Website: crate-barrel
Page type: order-returns
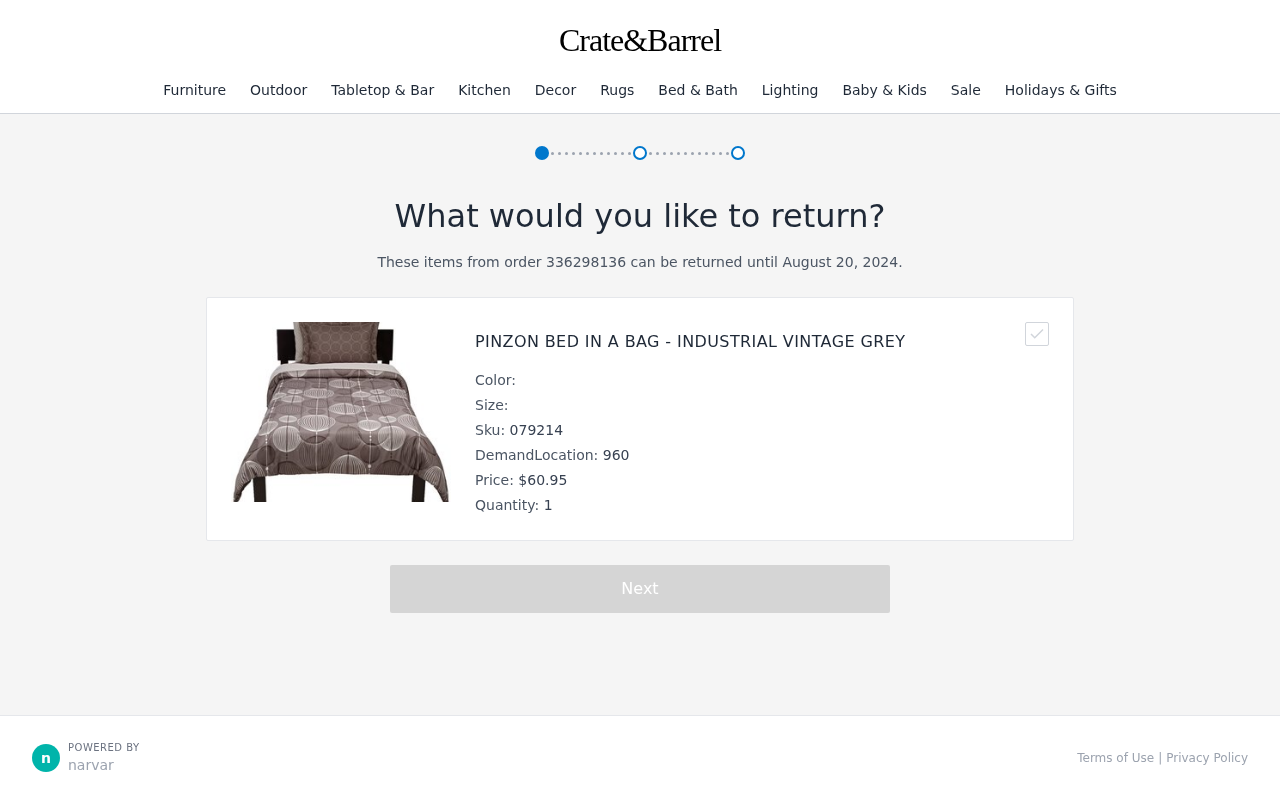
Product elements: key: PRODUCT1_NAME
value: Pinzon Bed In A Bag - Industrial Vintage Grey
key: PRODUCT1_PRICE
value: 60.95
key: PRODUCT1_QUANTITY
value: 1
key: PRODUCT1_SKU
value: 079214
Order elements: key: ORDER_ID
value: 336298136
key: ORDER_RETURN_BY_DATE
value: August 20, 2024
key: ORDER_DEMAND_LOCATION
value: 960